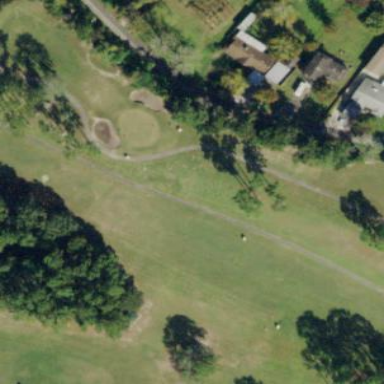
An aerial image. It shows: Grassy area designated as golf fairway.